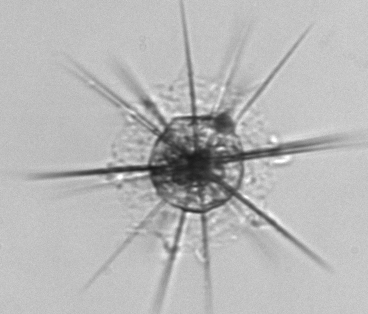
Label: Acantharia